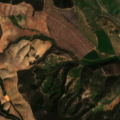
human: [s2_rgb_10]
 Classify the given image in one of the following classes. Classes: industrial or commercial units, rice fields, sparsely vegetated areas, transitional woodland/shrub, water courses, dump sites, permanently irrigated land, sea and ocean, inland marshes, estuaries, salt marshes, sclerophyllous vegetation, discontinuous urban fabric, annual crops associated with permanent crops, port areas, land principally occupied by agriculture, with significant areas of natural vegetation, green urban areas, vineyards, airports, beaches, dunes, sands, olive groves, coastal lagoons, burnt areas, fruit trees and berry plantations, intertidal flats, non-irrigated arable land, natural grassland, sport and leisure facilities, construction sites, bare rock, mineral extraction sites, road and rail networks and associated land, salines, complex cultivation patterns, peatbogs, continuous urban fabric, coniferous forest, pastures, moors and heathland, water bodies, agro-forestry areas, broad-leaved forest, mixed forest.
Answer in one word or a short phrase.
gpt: non-irrigated arable land, broad-leaved forest, transitional woodland/shrub